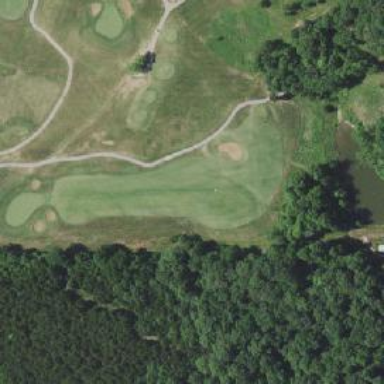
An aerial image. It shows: Grassy area designated as golf fairway.